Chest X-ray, AP view. Patient: 70 years old, sex F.
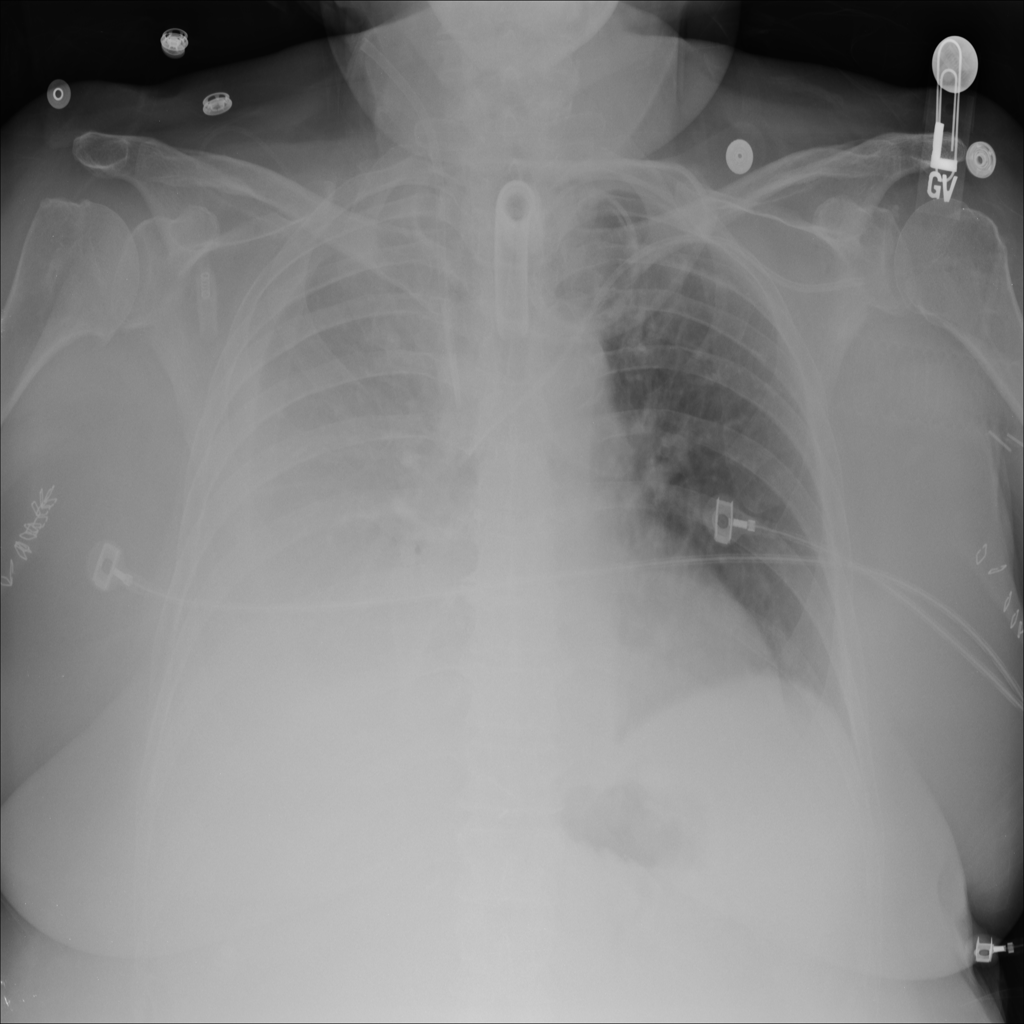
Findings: No Finding